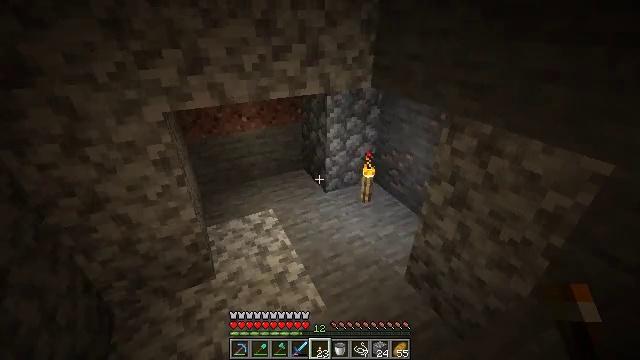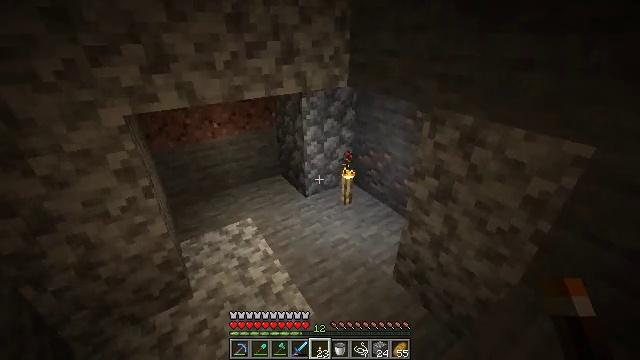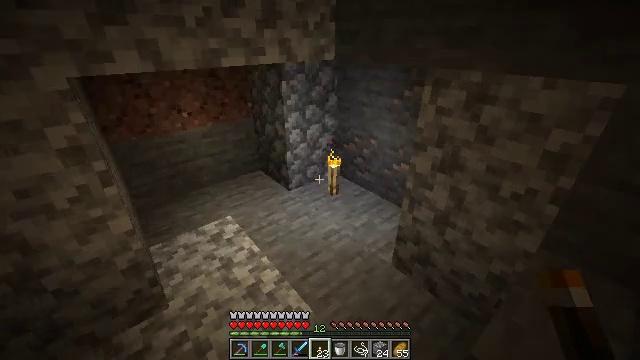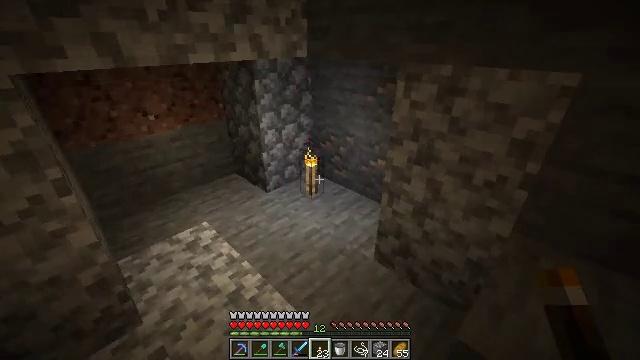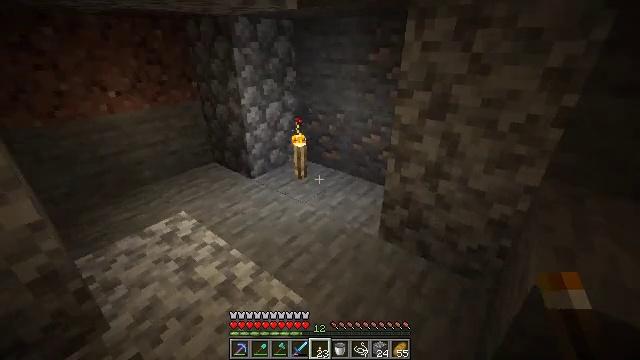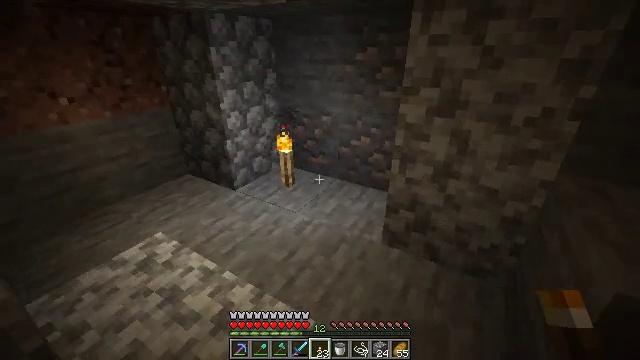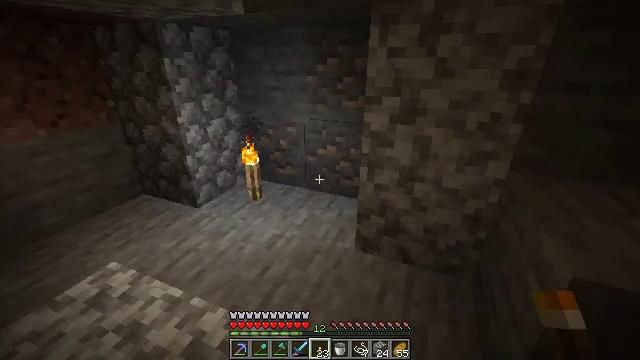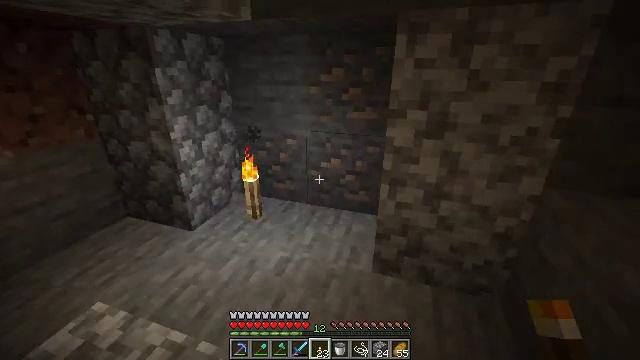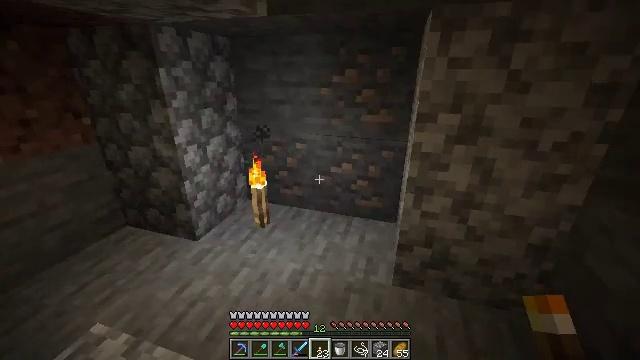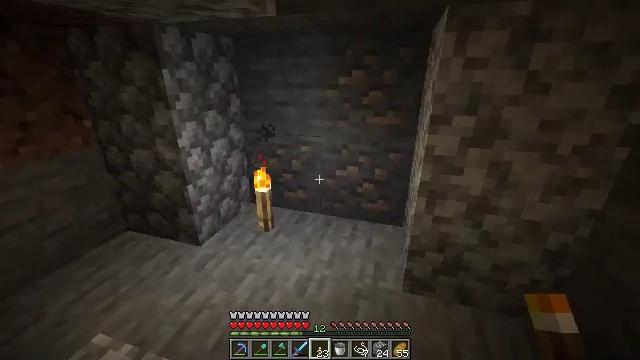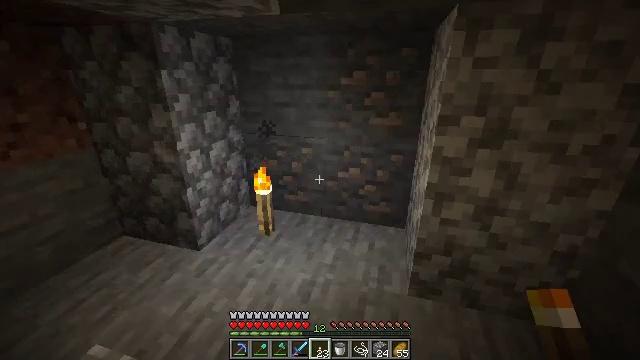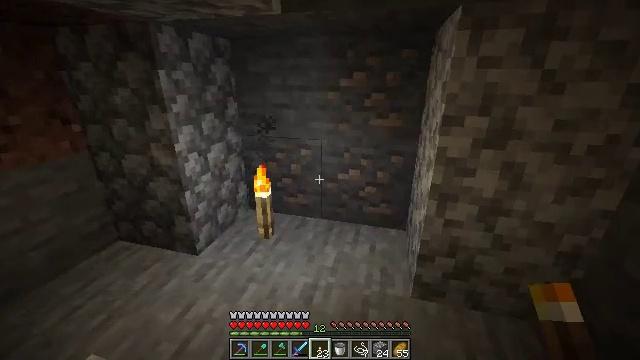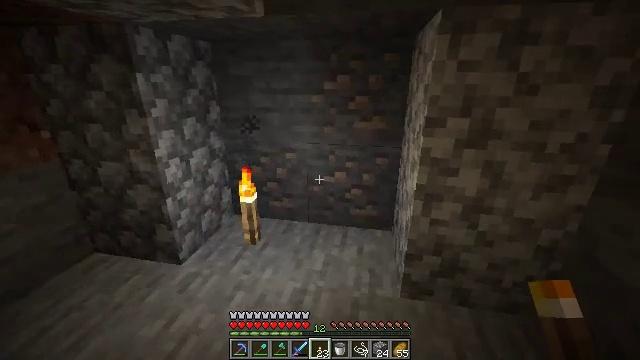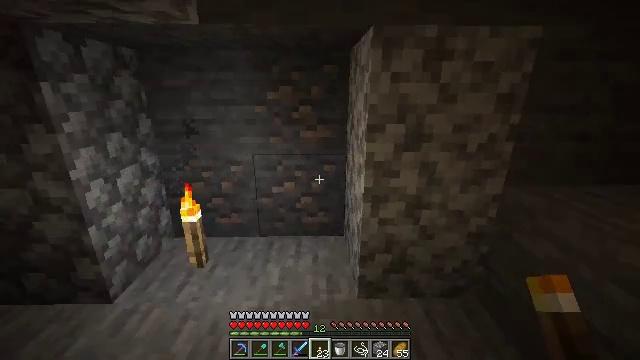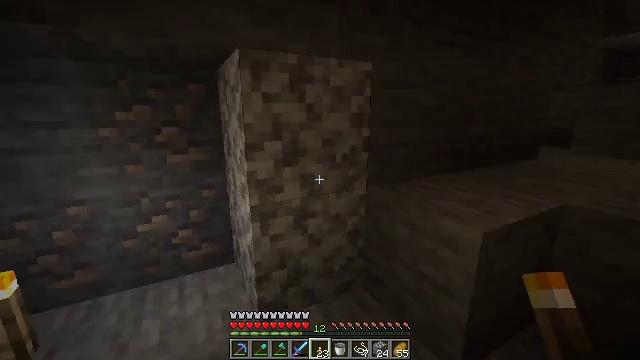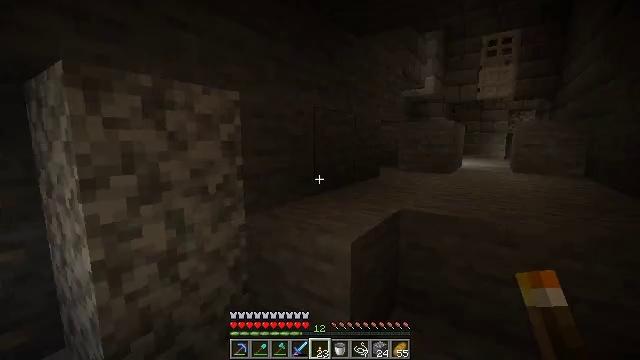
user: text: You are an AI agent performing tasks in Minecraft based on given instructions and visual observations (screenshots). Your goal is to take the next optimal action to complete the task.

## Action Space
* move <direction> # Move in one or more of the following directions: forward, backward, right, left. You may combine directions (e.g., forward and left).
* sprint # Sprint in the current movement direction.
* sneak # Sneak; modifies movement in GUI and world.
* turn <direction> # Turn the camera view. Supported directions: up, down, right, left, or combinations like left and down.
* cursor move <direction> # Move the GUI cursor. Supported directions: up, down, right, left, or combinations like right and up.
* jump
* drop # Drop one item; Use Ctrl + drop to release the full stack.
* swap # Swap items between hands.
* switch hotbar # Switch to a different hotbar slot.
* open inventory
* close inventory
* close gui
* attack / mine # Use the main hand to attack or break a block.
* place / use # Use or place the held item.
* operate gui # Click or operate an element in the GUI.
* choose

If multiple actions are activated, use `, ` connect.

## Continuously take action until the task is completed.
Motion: motion action
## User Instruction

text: Harvest the cracked stone bricks for building.
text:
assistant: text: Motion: move forward and move left, turn right and up
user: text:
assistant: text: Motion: move forward and move left, turn right
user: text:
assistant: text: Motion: move forward and move left, turn right
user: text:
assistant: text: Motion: move forward and move left, turn right
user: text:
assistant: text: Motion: move forward and move left, turn right and up
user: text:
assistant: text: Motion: move forward and move left, turn right and up
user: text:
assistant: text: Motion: move forward and move left, turn right and up
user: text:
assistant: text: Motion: move forward and move left, turn right
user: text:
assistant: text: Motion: no_op
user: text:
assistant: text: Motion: turn right
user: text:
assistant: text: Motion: turn right
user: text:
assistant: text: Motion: turn right
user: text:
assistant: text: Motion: turn right and up
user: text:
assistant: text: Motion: turn right and up
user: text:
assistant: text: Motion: turn right and up
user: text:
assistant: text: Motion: move right, turn right and up
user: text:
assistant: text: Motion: move forward and move right, turn right
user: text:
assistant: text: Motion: move forward and move right
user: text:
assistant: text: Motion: move forward and move right
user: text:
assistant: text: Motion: move forward
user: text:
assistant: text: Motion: move forward
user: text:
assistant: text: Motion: move forward, jump
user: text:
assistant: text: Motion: move forward, jump
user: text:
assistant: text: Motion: move forward, jump
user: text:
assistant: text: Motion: move forward, jump
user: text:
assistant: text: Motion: move forward, jump
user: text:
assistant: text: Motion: move forward
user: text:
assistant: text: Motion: move forward
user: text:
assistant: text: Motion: move forward
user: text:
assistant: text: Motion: move forward